Field crop: maize
Growth stage: 2
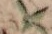
Species: atriplex